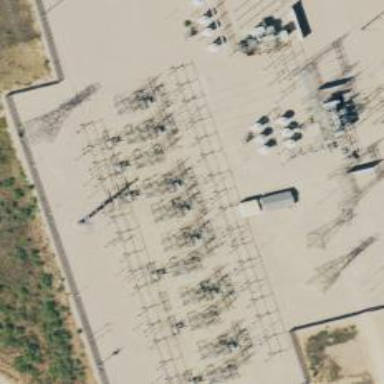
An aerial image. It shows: Switch for power supply.